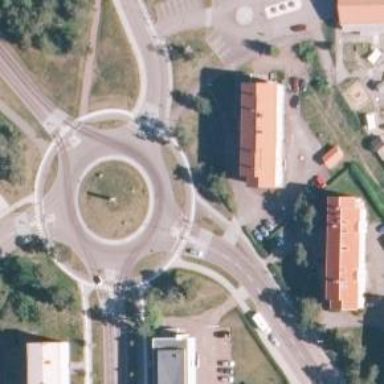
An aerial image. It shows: Secondary road with asphalt surface leading to roundabout junction.